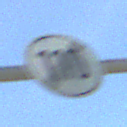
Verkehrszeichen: EndeGeschwindigkeit110
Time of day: MorningAfternoon
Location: Outdoor (Nature)
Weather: PartlyCloudy
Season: NotSpecified
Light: Natural